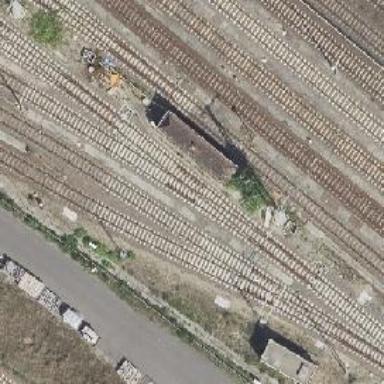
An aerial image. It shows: Railway signal.